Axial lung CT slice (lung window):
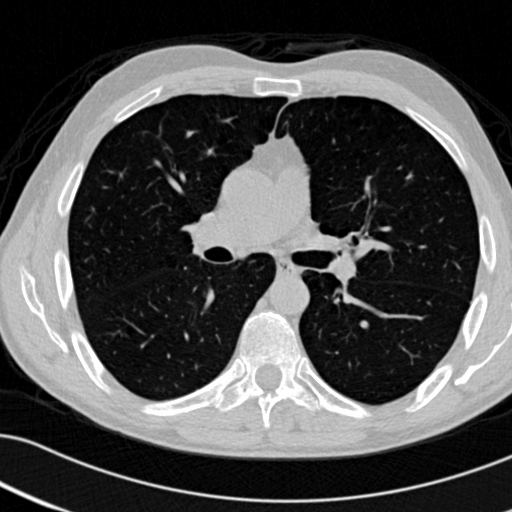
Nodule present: no